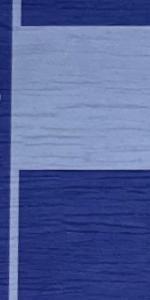
Label: Empty